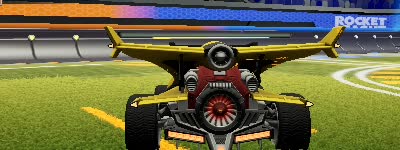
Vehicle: aftershock